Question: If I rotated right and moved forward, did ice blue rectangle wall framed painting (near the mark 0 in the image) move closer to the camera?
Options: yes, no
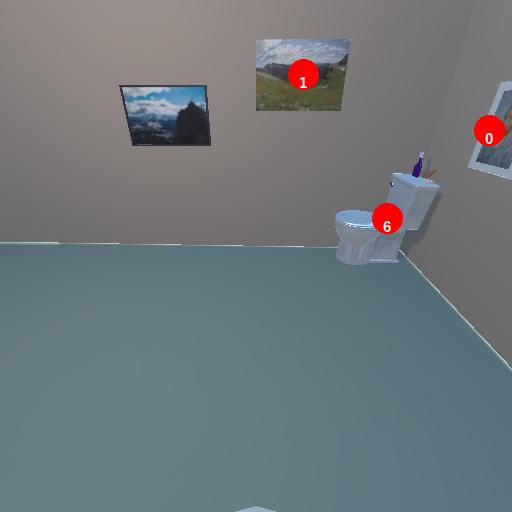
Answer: yes